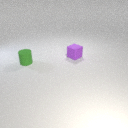
small purple rubber cube behind small green rubber cylinder